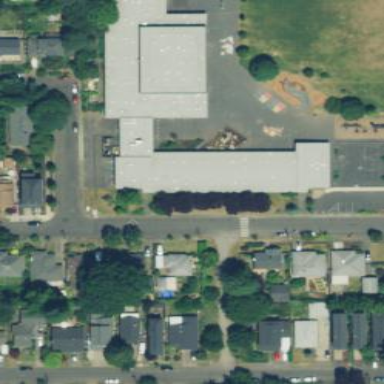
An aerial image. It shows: Schoolyard designated as leisure land.